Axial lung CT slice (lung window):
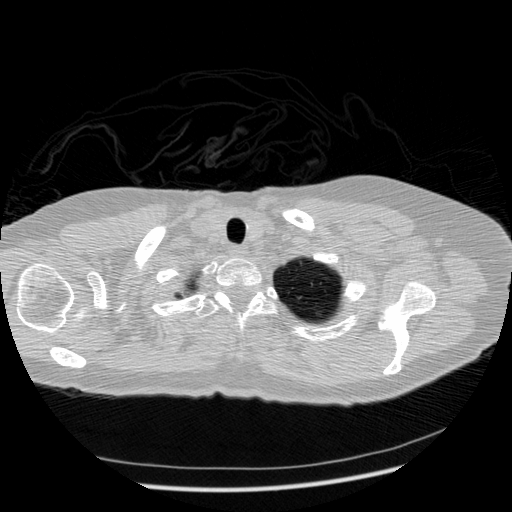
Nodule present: no